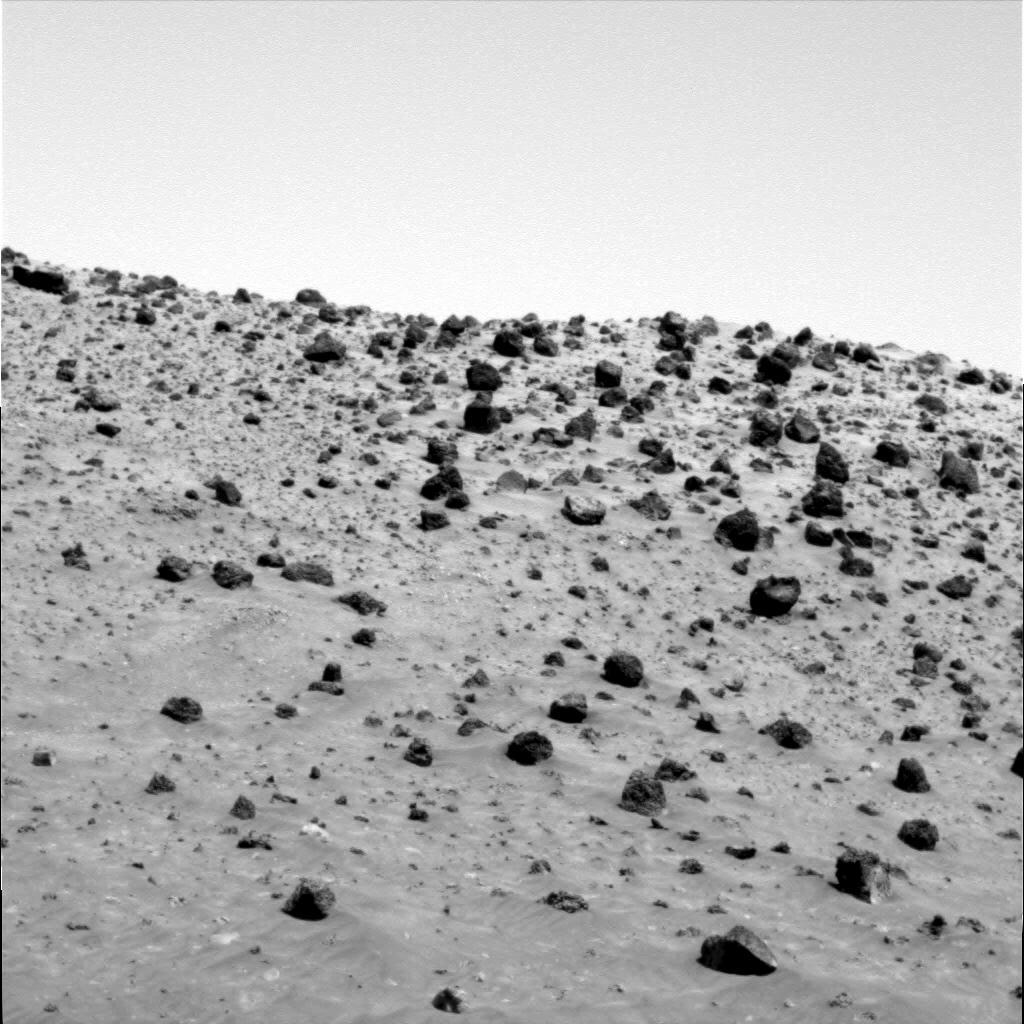
Terrain classes present: Gravel / Sand / Soil, Rock, Shadow, Sky / Distant Mountains